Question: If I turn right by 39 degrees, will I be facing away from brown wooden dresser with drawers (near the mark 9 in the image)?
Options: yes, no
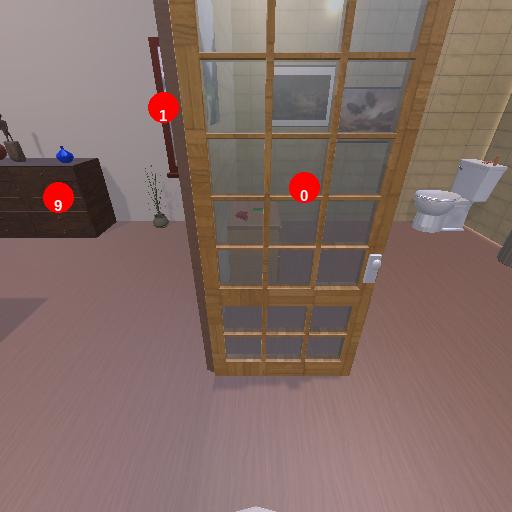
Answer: yes